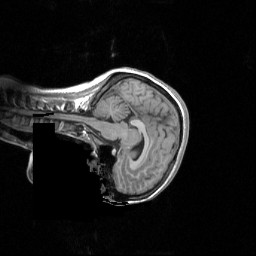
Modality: T1w
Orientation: sagittal